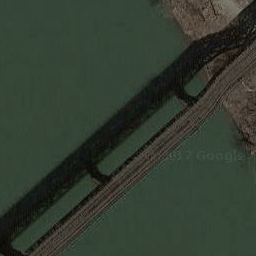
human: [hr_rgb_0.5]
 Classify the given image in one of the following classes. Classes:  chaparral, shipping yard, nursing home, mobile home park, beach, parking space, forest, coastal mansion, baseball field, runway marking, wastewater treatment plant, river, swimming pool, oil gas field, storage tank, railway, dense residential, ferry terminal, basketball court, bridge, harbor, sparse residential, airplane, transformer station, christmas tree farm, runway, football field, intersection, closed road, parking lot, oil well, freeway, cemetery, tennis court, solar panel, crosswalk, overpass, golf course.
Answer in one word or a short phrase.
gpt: bridge